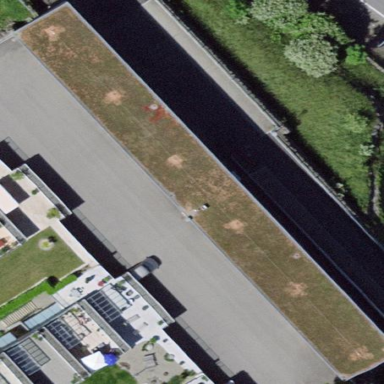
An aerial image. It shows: Industrial building.